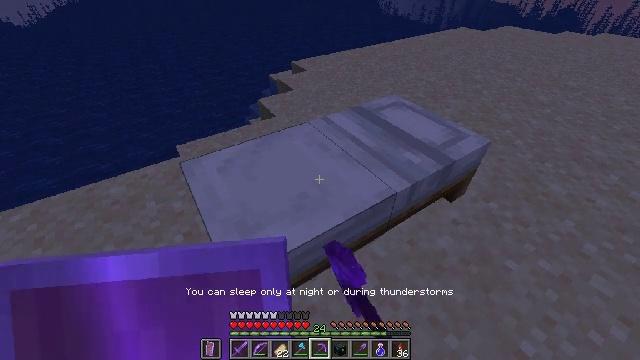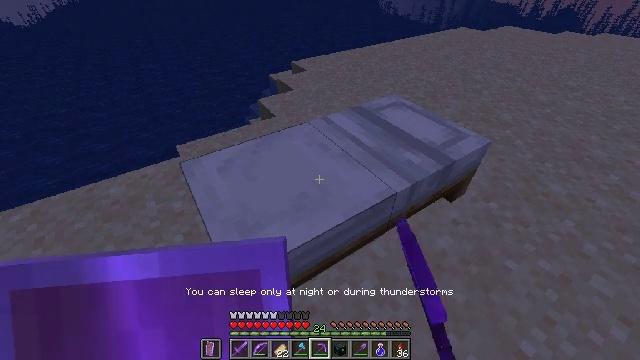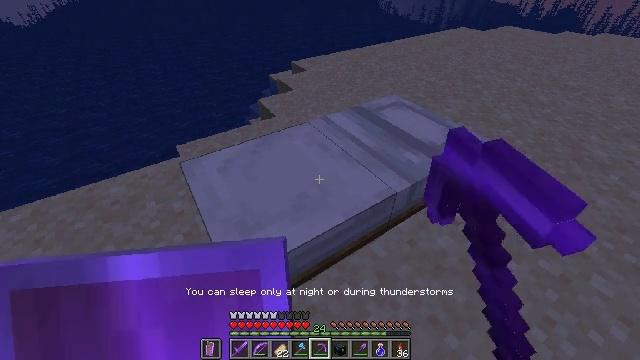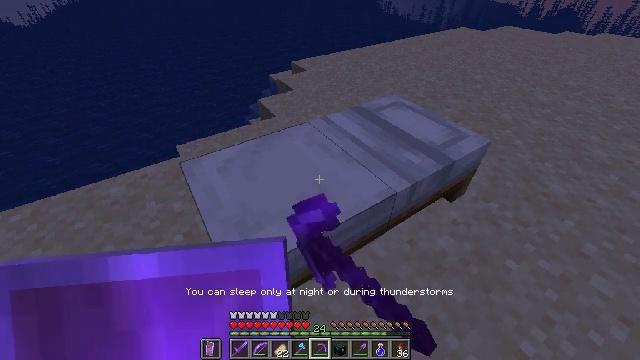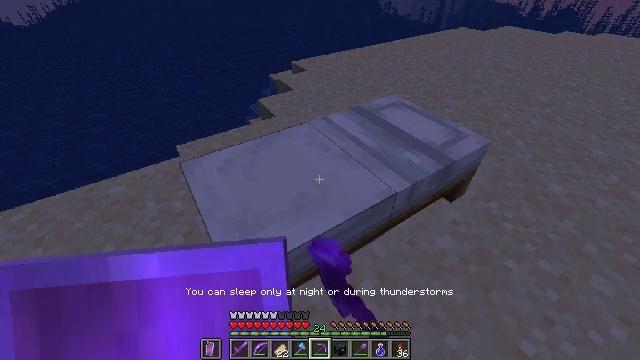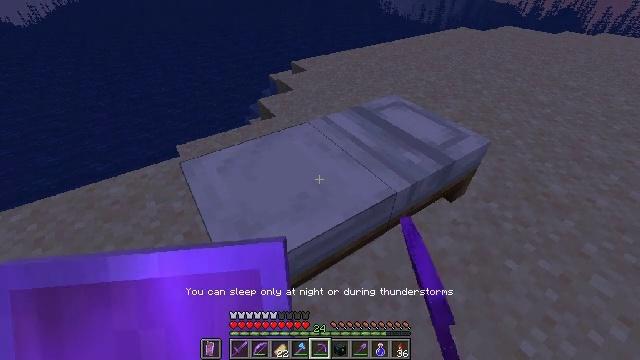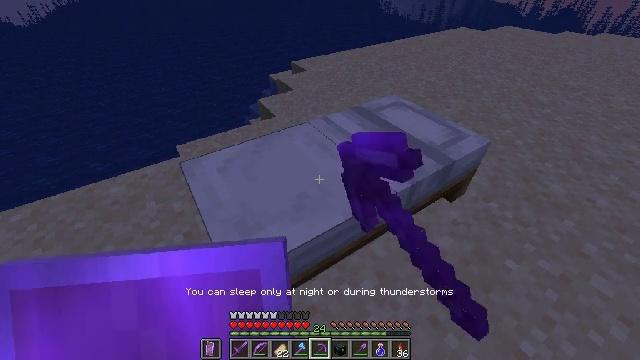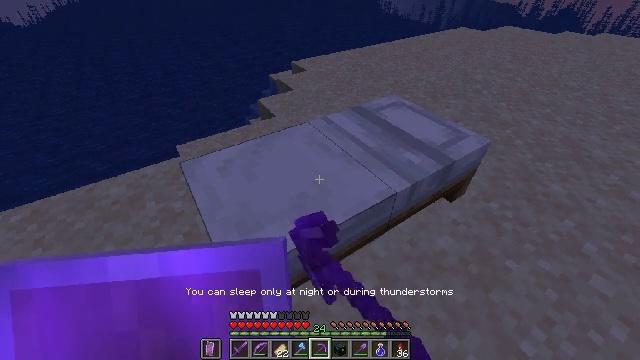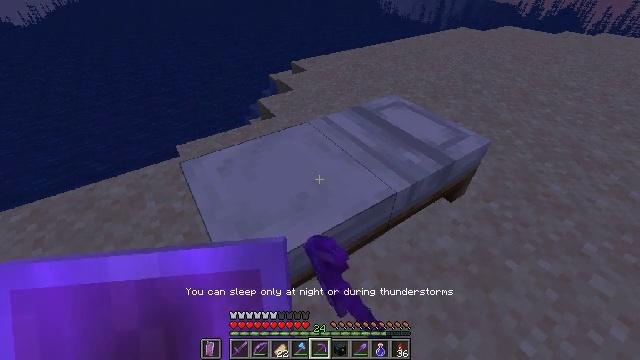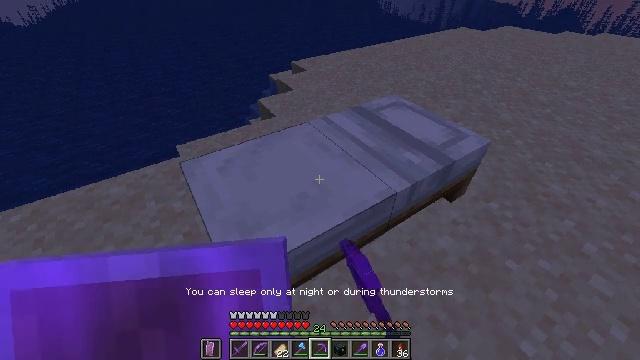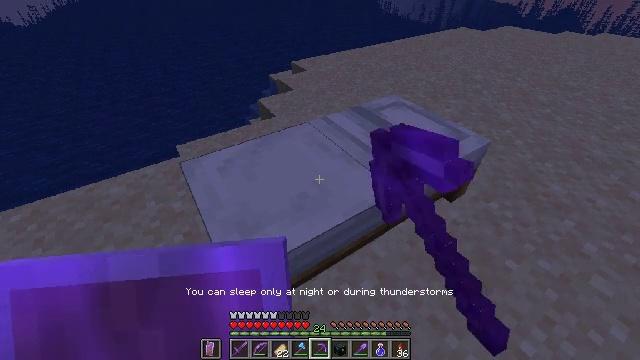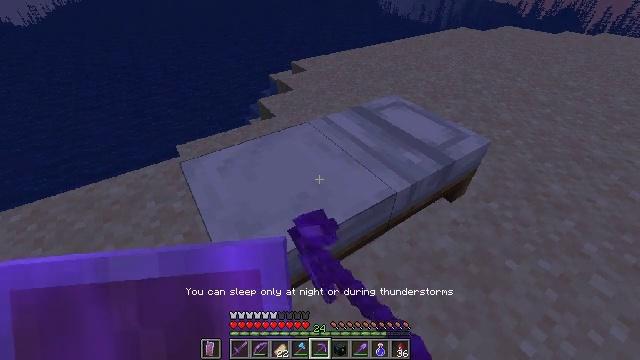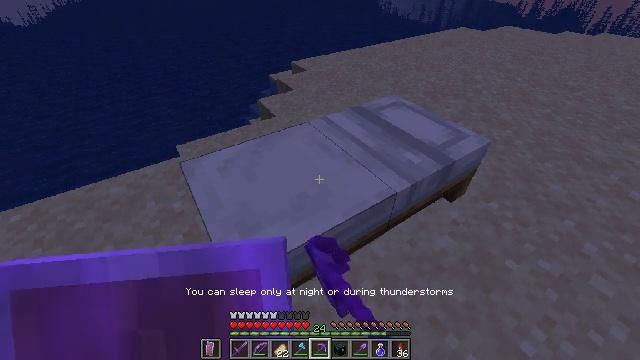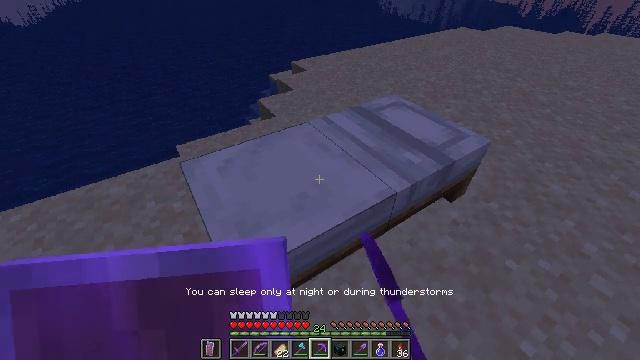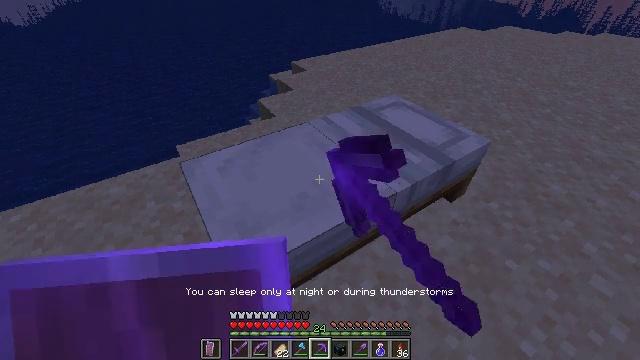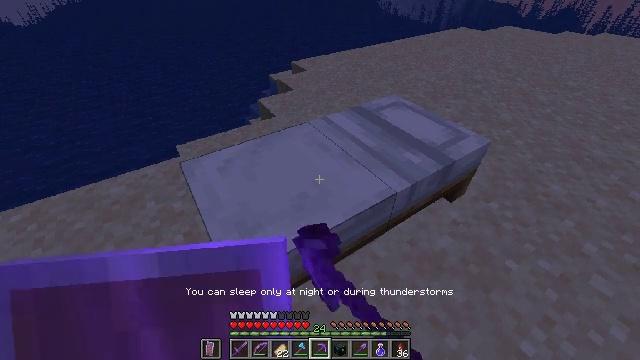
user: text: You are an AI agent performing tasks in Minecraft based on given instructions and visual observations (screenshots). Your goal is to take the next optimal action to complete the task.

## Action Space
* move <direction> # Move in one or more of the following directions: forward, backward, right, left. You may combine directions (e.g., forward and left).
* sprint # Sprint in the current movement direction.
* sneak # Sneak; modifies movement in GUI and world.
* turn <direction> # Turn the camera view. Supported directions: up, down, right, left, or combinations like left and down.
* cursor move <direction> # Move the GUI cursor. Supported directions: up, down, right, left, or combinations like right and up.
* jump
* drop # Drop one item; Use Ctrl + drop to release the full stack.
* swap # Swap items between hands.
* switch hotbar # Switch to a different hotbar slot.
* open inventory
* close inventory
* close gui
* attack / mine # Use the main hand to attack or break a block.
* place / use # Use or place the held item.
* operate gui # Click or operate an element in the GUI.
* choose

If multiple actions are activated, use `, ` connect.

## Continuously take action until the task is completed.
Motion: motion action
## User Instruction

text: Mine the white bed.
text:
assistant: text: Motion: use / place
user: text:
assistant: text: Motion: use / place
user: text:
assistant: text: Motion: use / place
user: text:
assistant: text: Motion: use / place
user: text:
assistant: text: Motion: use / place
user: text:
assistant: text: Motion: use / place
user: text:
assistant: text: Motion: use / place
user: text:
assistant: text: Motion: use / place
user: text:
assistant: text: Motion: use / place
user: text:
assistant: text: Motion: use / place
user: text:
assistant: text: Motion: use / place
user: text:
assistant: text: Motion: use / place
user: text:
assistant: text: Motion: use / place
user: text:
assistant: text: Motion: use / place
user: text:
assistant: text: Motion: use / place
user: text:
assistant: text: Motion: use / place
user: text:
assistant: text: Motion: use / place
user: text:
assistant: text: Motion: use / place
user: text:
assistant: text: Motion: use / place
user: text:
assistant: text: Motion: use / place
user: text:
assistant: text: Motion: use / place
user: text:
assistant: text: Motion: use / place
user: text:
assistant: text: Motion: use / place
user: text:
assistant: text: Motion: use / place
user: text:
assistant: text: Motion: use / place
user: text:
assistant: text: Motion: use / place
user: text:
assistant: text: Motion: use / place
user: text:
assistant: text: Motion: use / place
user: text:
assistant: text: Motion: use / place
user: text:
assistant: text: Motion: use / place